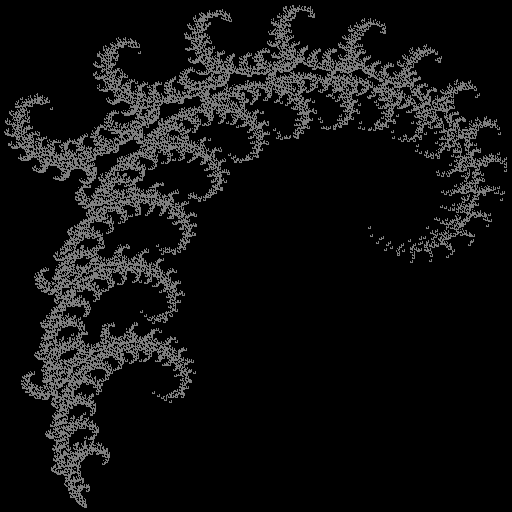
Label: coral